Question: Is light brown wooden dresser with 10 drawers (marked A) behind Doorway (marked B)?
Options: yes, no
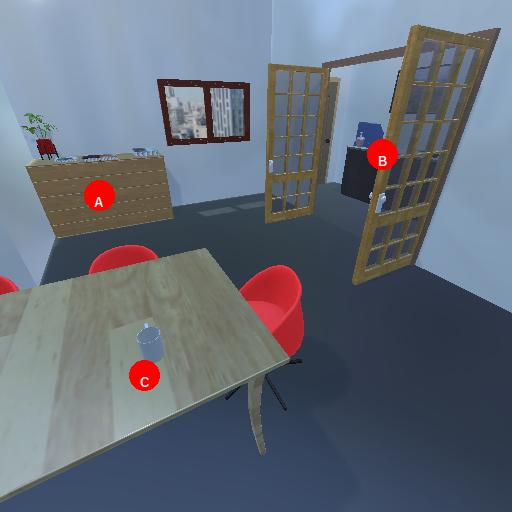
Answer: yes